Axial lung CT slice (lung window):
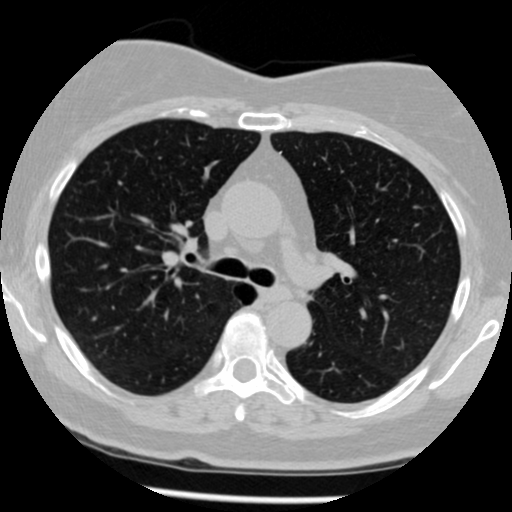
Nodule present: no